Question: What I want to have is:
'''
Root ------ item1
| --- newItem
|_____ item 2
| --- newItem
|_____ item 3
'''
Here is the code:
'''
QStandardItem *item1 = new QStandardItem(QString("item1"));
QStandardItem *item2 = new QStandardItem(QString("item2"));
QStandardItem *item3 = new QStandardItem(QString("item3"));
QStandardItem *rootNode = standardModel->invisibleRootItem();
rootNode->appendRow(item1);
rootNode->appendRow(item2);
rootNode->appendRow(item3);
QStandardItem *newItem = new QStandardItem(QString("newItem"));
item1->appendRow(newItem);
item2->appendRow(newItem);
'''
when it is run, I see the newItem is appended on item1 without any problem. However, on the second one (item2), the newItem is appended but as a blank item.
what is wrong with it?
Here is a printscreen of what I meant. newItems appear on the first row (QStandardItem),but blank on the second row.

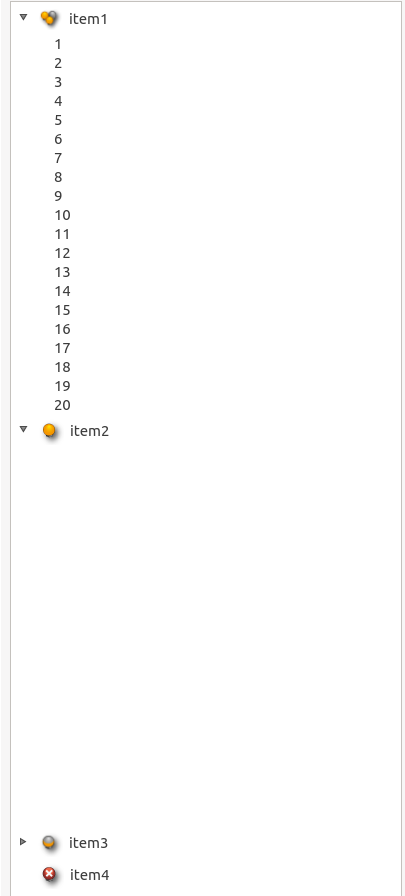
Answer: When you append the item to the first row, it gets a parent and you can not add it to another row. You should append a copy of the item :
'''
QStandardItem *newItem = new QStandardItem(QString("newItem"));
item1->appendRow(newItem);
item2->appendRow(newItem->clone());
'''